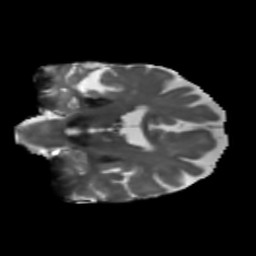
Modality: T2w
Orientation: coronal
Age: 73
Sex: female
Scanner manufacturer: siemens
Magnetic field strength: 3 T
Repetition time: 5.25 s
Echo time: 0.08 s